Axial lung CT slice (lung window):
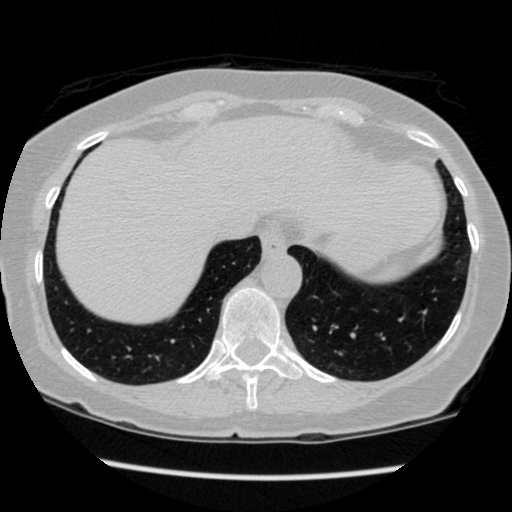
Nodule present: no